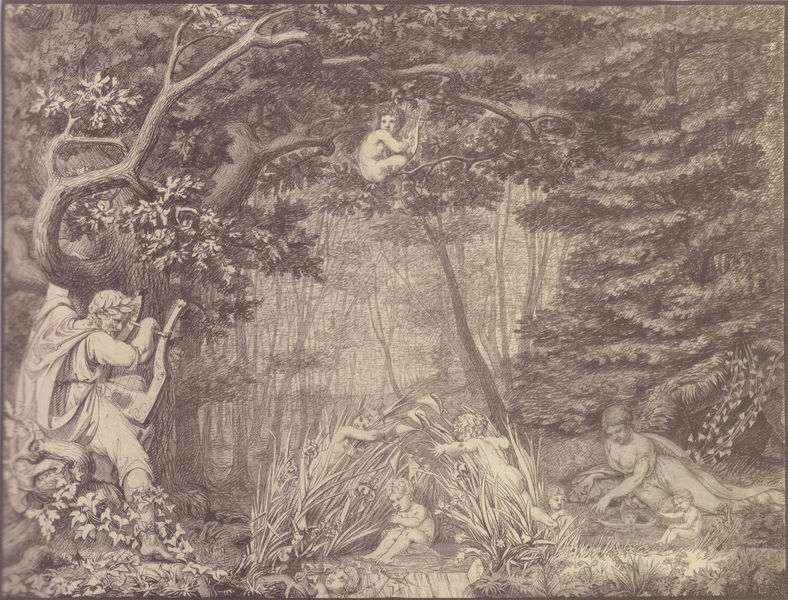
Titel: Quelle und Dichter
Künstler: Philipp Otto Runge
Standort: Hamburg
Institution: Kunsthalle
Schlagwörter: baum, blätter, dunkel, gemälde, gott, laub, mann, schatten, schlaf, umhang, wasser, weiß, bäume, fluss, landschaft, menschen, mädchen, ocker, see, sitzen, ufer, äste, braun, brust, busen, frau, frisur, grau, haar, hell, holz, licht, schwarz, zeichnung, gras, weg, wiese, beige, gesichter, stehen, bild, instrument, ast, bach, gräser, natur, schilf, spiegelung, wind, zweige, brücke, büsche, gebüsch, gewässer, hütte, sträucher, gewand, mantel, kind, musik, musiker, pflanzen, höhle, wald, kinder, engel, putto, kindheit, sommer, liebe, papier, ruhe, liegen, beobachten, jungen, knaben, grafik, graphik, ausflug, baby, idylle, rast, romantik, steg, stämme, wild, spielen, musizieren, nackte, liegend, still, oben, antike, wurzel, zweig, idyll, lichtung, hocken, stengel, druck, radierung, stich, schwarzweiß, laubbaum, nadelbaum, tanne, kranz, lorbeer, lorbeerkranz, mythologie, göttin, rom, römer, flöte, öffnung, maserung, unterholz, wurzeln, efeu, singen, götter, götterwelt, toga, dickicht, faun, nymphe, rinde, sage, wesen, eros, urwald, nadelbäume, reflektion, sinnlich, eiche, lianen, versteck, gesträuch, laute, hermes, eichen, harfe, lilien, lyra, amor, putten, kupferstich, tunika, elfen, leier, psyche, putti, spaten, schutz, römisch, zelt, aum, armor, handzeichnung, dschungel, geweihe, laier, beobachtung, puten, orpheus, äole, #wald, aaronstab, laue